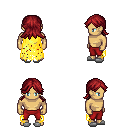
a pixel art fantasy rpg character, male body template, human, tanned skin, yellow tattered cape, red pants, brunette loose hair, white slippers, four views (front, back, left, right), 2x2 character sprite sheet, small pixel art, hard edges, no anti-aliasing